Field crop: tomato
Growth stage: 1
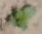
Species: solanum